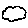
Label: cloud